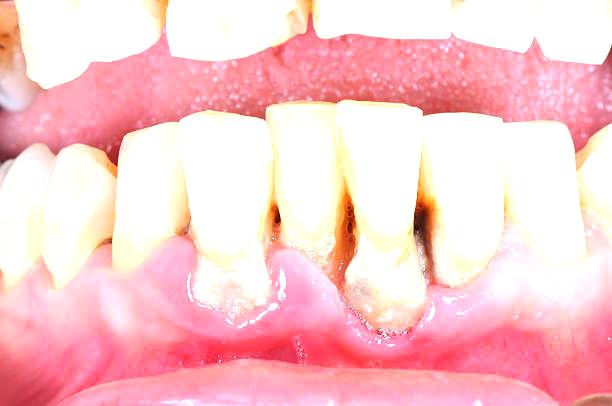
Condition: Gingivitis